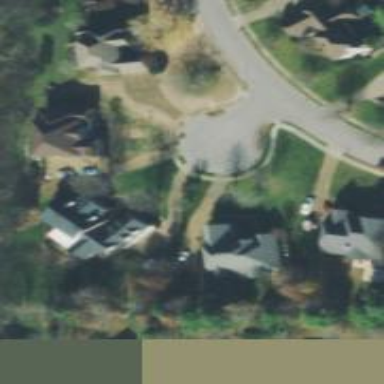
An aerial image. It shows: Driveway.